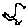
Label: bird